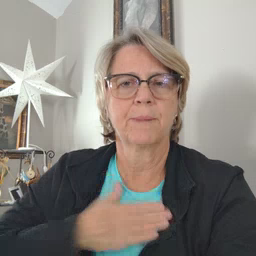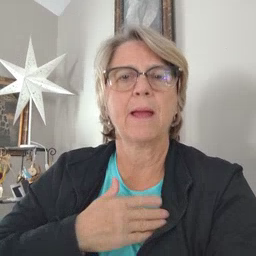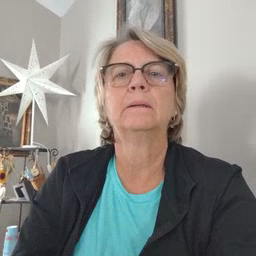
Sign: minemy